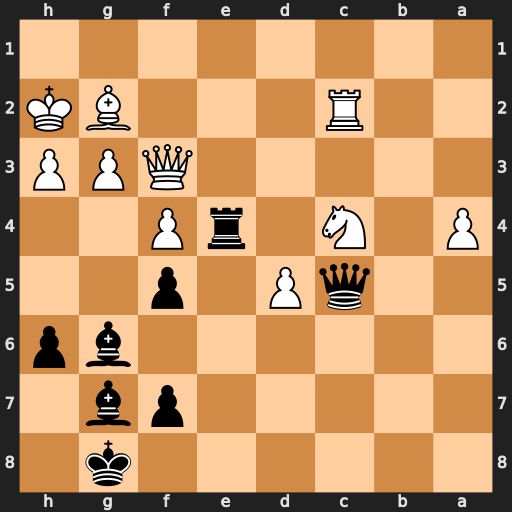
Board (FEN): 6k1/5pb1/6bp/2qP1p2/P1N1rP2/5QPP/2R3BK/8
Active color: b
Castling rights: -
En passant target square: -
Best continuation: Rxc4 Rxc4 Qxc4